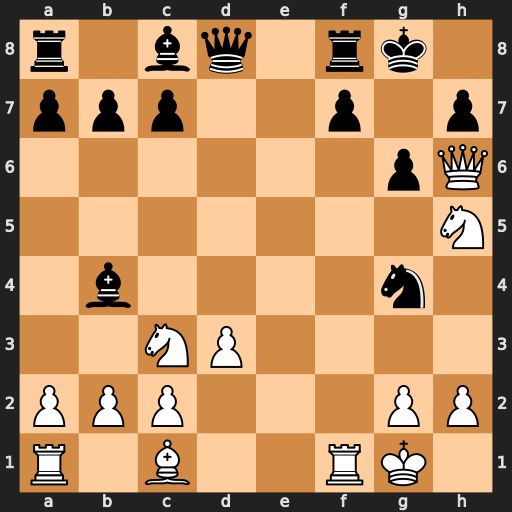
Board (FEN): r1bq1rk1/ppp2p1p/6pQ/7N/1b4n1/2NP4/PPP3PP/R1B2RK1
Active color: w
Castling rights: -
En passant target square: -
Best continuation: Qg7#